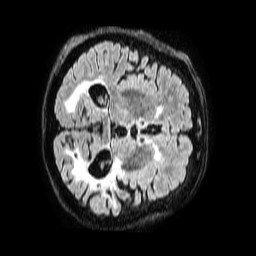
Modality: FLAIR
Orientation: axial
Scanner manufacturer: philips
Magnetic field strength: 1.5 T
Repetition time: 4.8 s
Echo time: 0.3 s